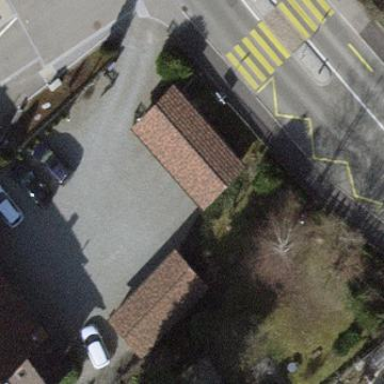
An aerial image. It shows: Garage building.